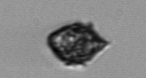
Label: Kryptoperidinium_triquetrum